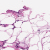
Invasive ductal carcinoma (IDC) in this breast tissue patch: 0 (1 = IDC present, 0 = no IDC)